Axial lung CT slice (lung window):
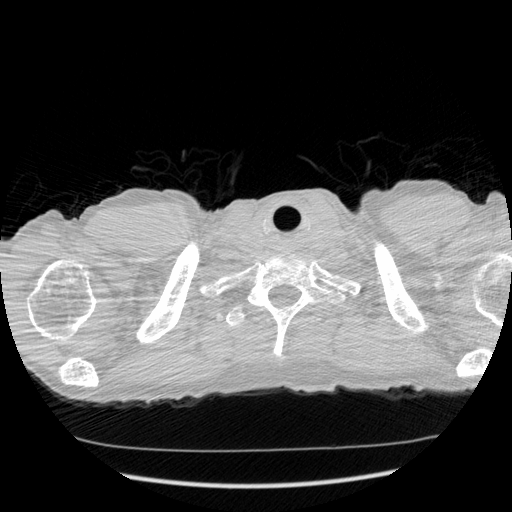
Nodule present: no